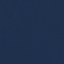
Label: SeaLake